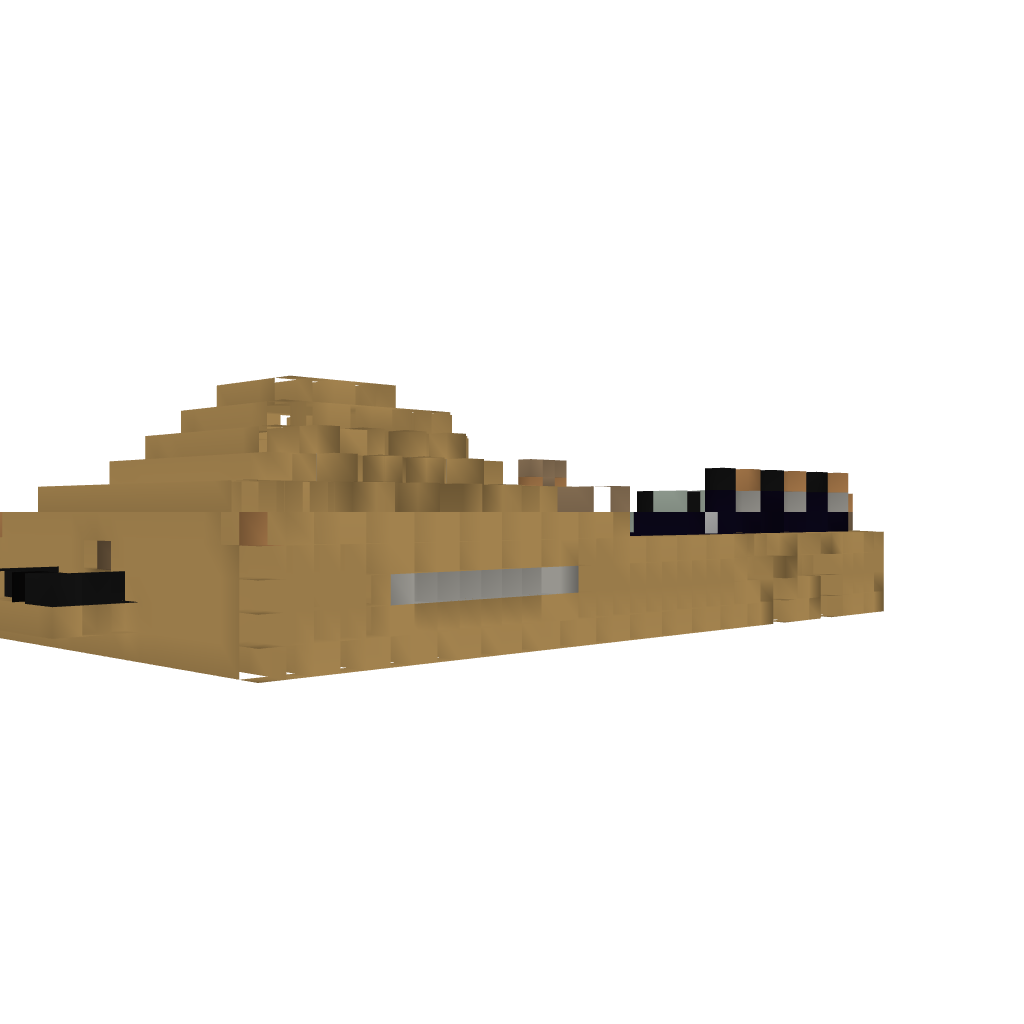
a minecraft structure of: Cannon Boat